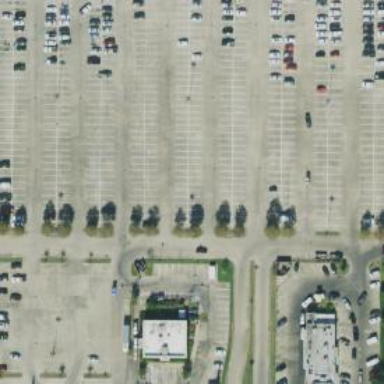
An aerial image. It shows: Parking space.